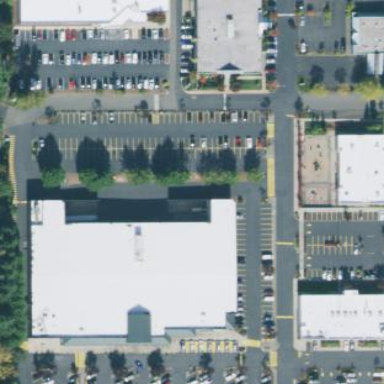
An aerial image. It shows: Building that houses supermarket.